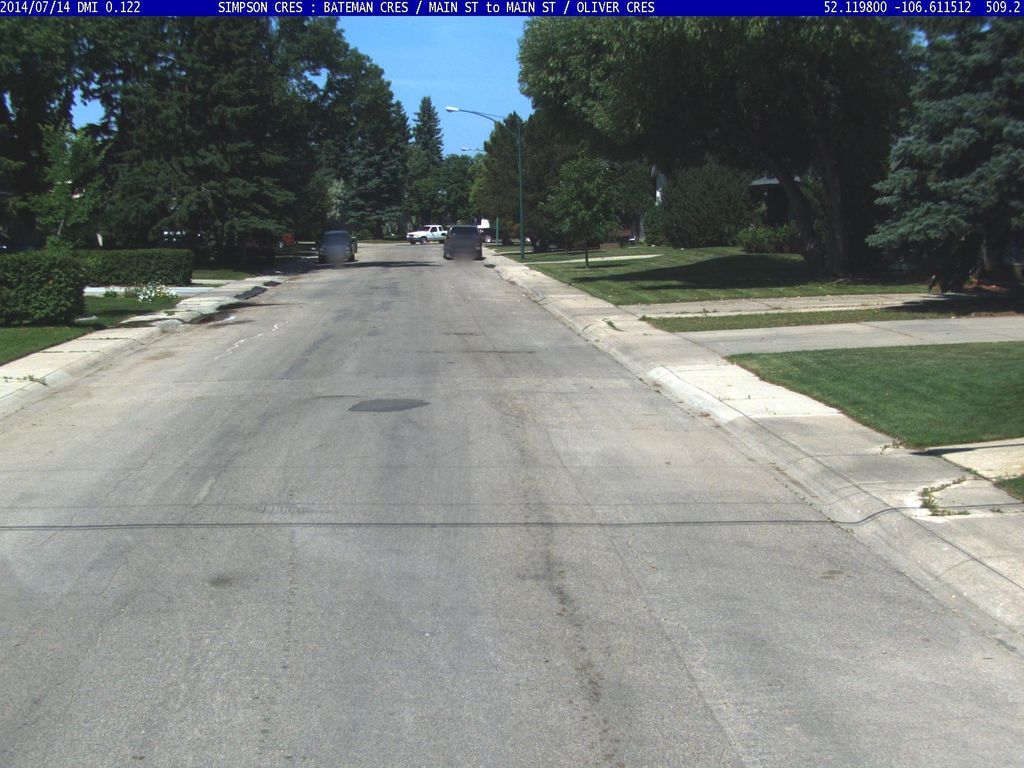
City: saskatoon